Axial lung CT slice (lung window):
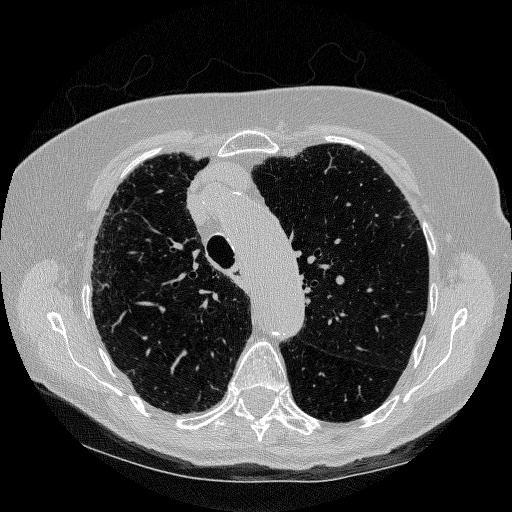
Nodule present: no